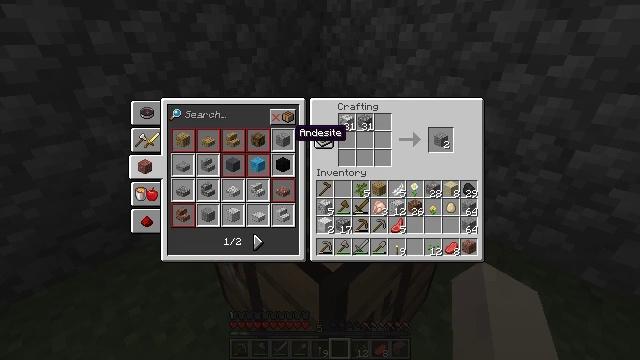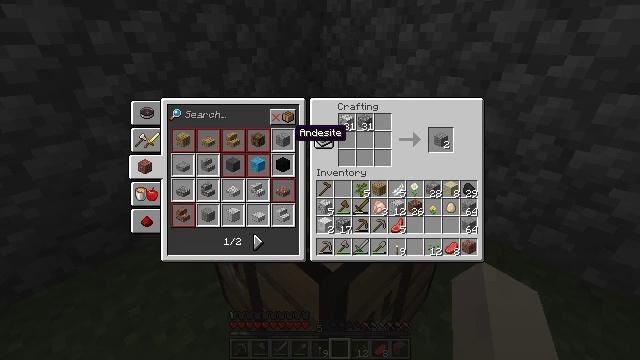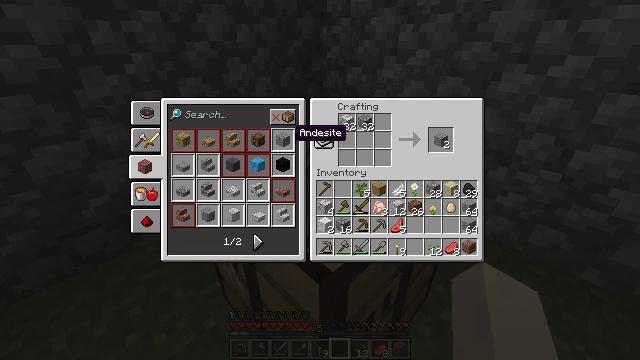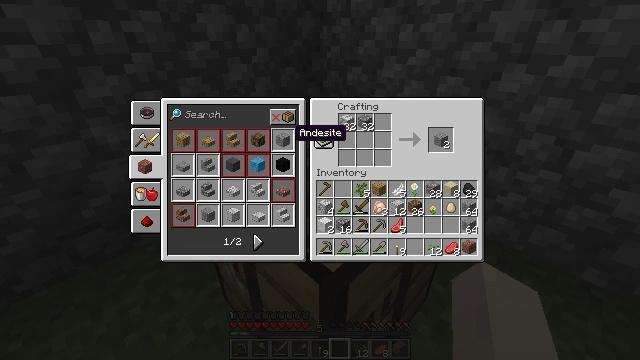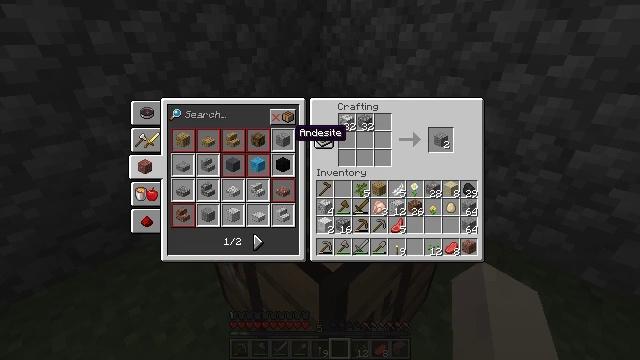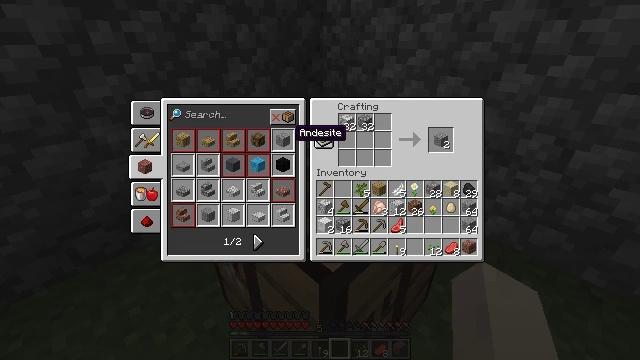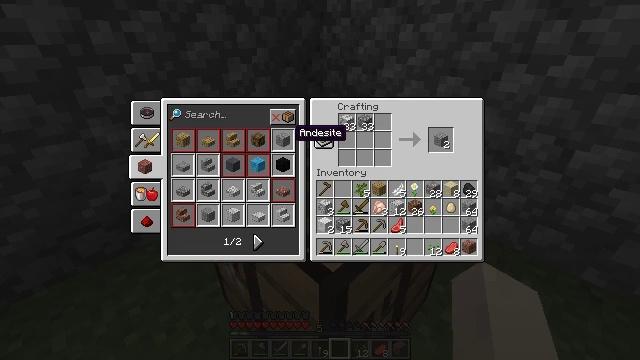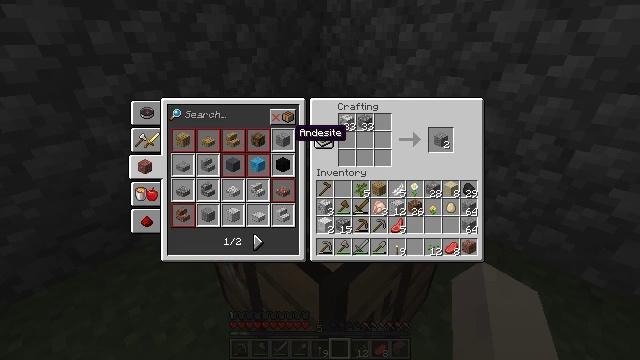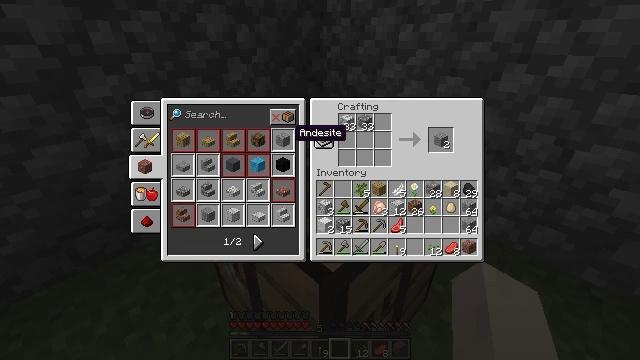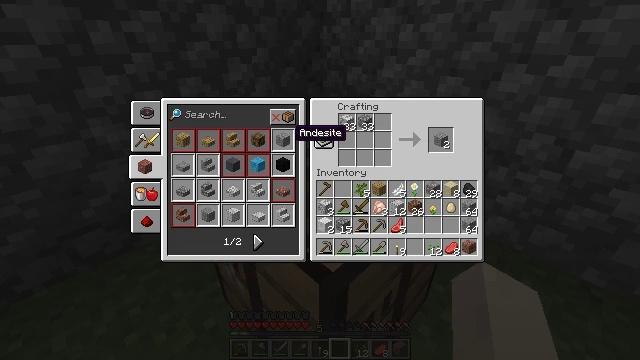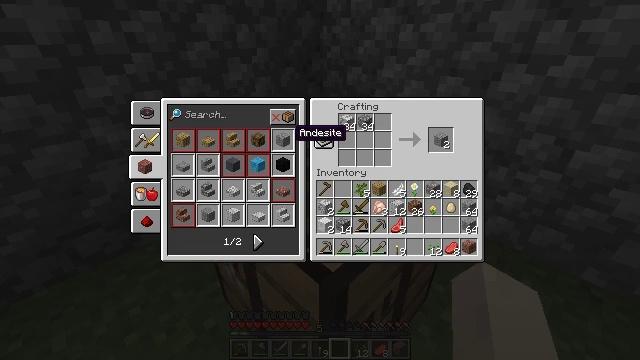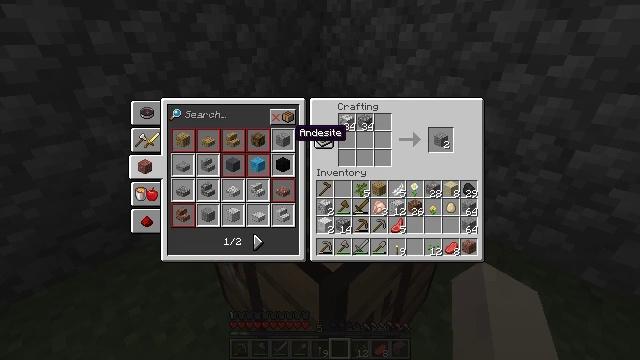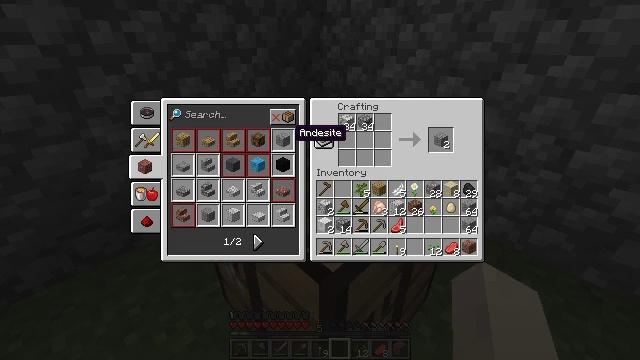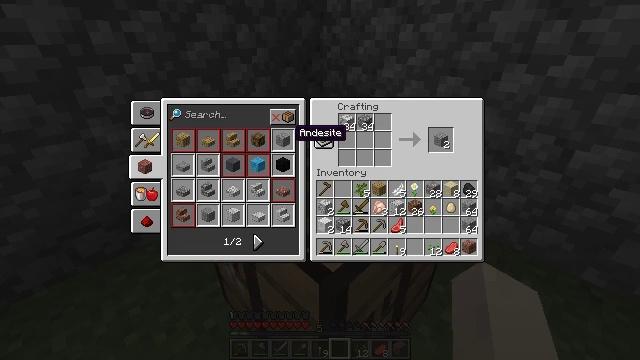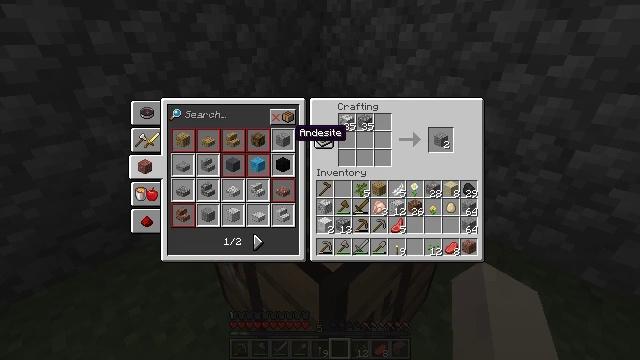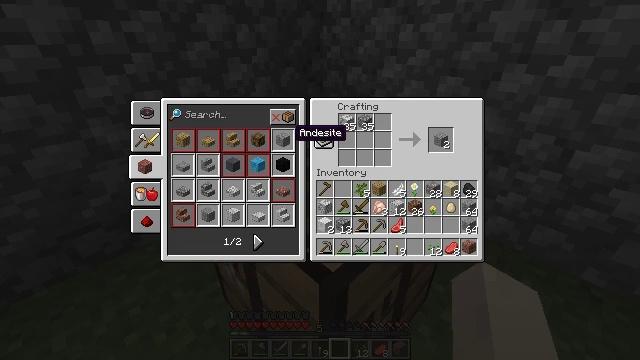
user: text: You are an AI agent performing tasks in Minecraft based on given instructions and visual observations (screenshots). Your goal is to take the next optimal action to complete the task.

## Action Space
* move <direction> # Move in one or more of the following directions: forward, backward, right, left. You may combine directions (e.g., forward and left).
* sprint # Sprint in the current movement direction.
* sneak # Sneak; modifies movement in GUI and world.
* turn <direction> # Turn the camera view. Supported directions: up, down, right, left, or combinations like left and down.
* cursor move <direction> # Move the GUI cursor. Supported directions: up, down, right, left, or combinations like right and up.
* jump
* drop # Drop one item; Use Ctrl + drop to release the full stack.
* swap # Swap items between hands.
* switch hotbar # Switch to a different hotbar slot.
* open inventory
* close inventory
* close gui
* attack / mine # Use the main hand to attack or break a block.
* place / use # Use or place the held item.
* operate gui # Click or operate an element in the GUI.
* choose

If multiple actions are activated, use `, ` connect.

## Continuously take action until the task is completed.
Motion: motion action
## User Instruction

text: Combine materials to craft andesite.
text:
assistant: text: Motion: operate gui
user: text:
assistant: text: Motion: operate gui
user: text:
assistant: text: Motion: no_op
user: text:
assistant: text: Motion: operate gui
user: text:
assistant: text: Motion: operate gui
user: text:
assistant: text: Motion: operate gui
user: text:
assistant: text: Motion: no_op
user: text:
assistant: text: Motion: operate gui
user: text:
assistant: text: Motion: operate gui
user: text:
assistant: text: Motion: operate gui
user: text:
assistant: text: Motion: no_op
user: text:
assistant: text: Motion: operate gui
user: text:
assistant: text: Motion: operate gui
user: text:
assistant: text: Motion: operate gui
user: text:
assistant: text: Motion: operate gui
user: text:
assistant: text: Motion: no_op
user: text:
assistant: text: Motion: operate gui
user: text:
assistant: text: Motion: operate gui
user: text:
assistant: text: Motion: operate gui
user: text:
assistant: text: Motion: operate gui
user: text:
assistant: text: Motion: operate gui
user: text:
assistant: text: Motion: operate gui
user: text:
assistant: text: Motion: operate gui
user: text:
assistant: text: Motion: operate gui
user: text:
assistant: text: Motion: no_op
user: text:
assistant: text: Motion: operate gui
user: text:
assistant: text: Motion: operate gui
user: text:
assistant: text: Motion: operate gui
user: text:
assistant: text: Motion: no_op
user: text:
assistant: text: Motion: operate gui